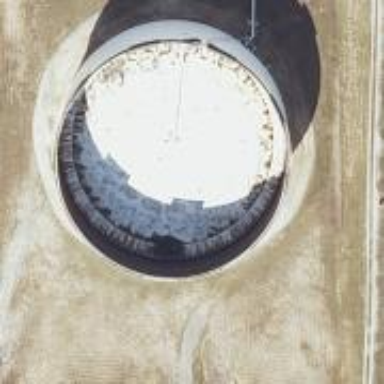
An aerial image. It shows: Storage tank created as man-made structure.